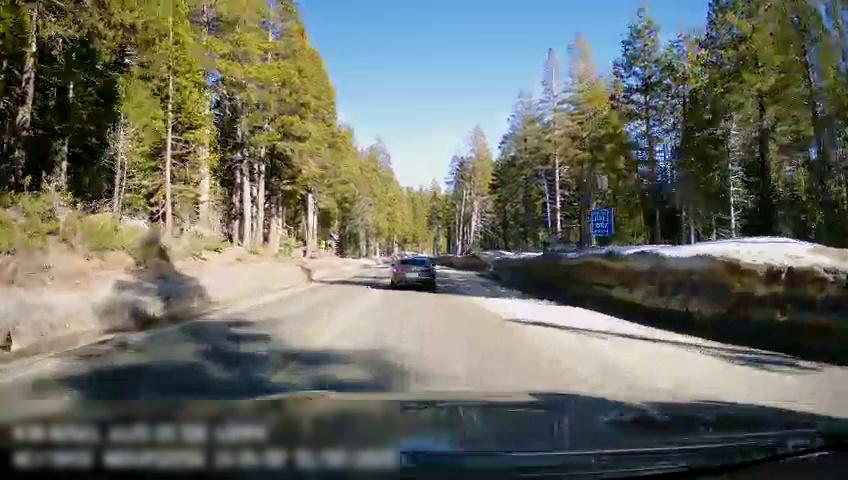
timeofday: Day
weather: Snowy
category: Drivable Space
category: Vehicles | Car
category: Vehicles | Car
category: Traffic | Signs